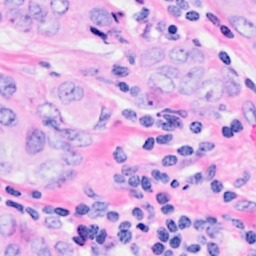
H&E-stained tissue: Breast